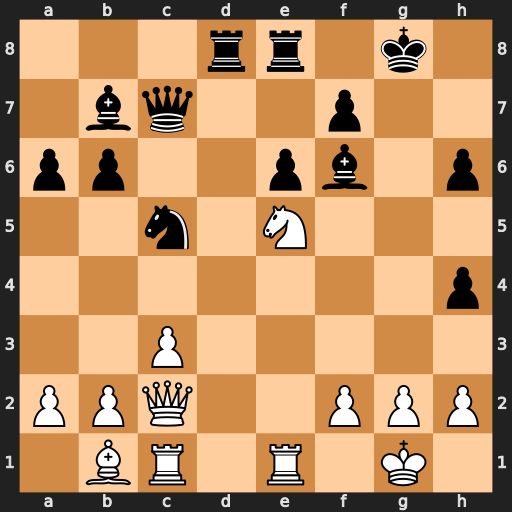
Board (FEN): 3rr1k1/1bq2p2/pp2pb1p/2n1N3/7p/2P5/PPQ2PPP/1BR1R1K1
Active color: w
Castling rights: -
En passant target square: -
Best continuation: Qh7+ Kf8 Ng6+ fxg6 Qxc7